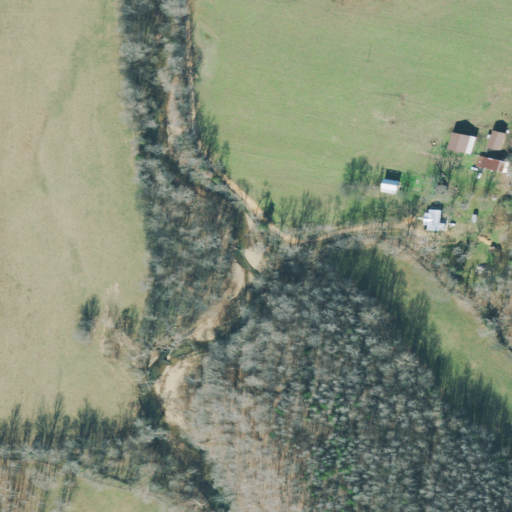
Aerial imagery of valley in Tennessee named Coble Hollow containing pasture, deciduous forest, open development, mixed forest, shrub, and low intensity development